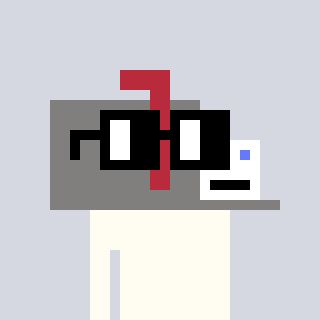
a pixel art character with square black glasses, a mailbox-shaped head and a gunk-colored body on a cool background